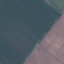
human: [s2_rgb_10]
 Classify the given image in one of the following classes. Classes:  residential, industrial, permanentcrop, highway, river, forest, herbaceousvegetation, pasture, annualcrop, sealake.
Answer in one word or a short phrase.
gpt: AnnualCrop